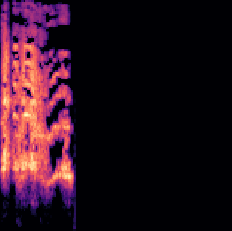
Sound class: Rooster